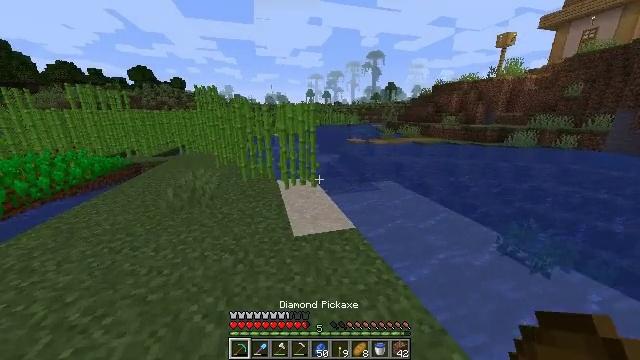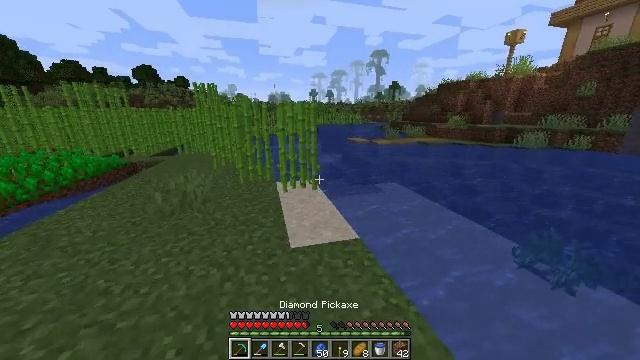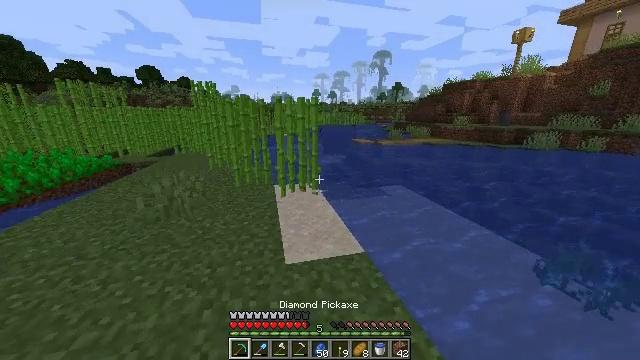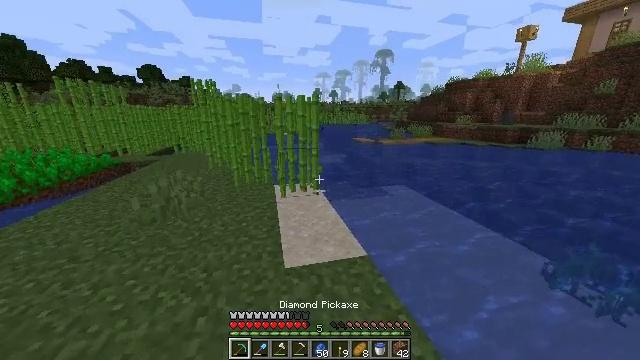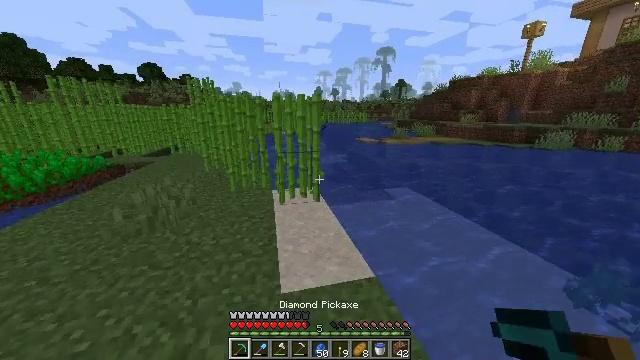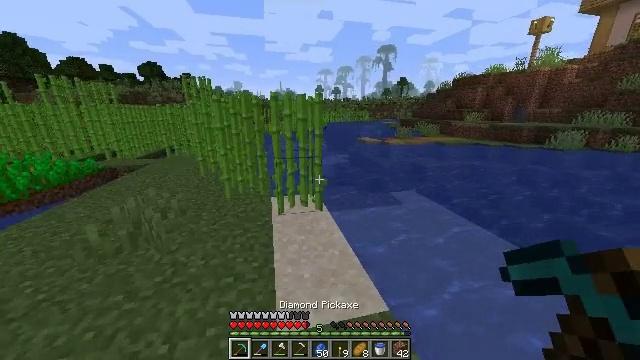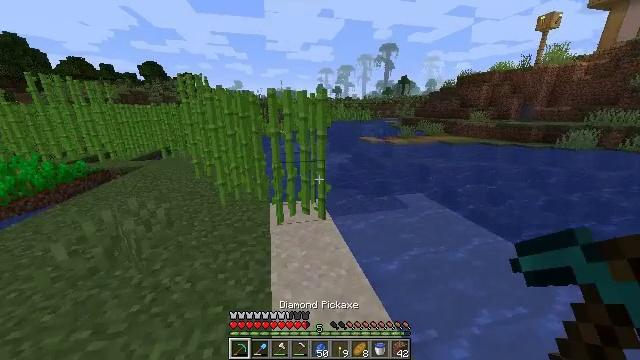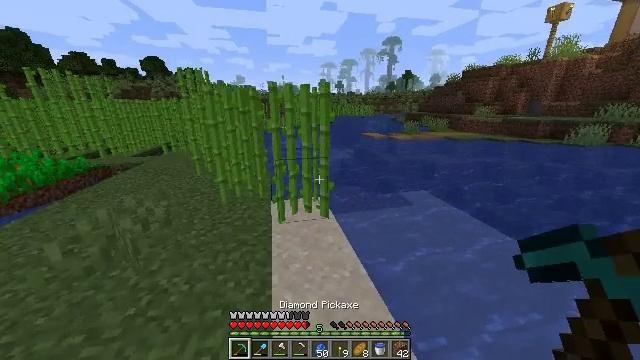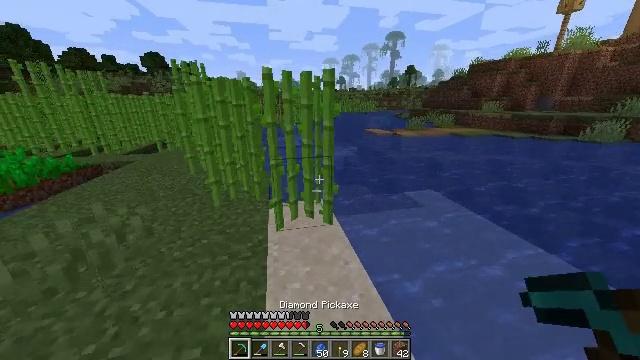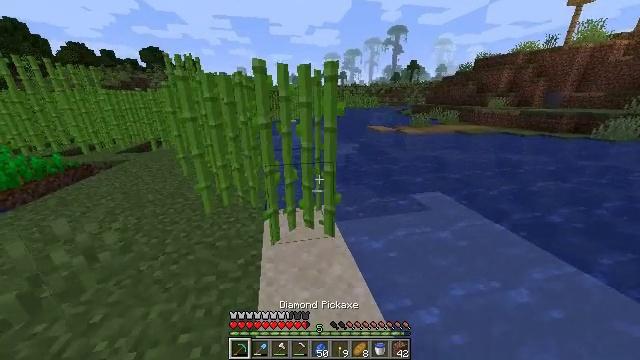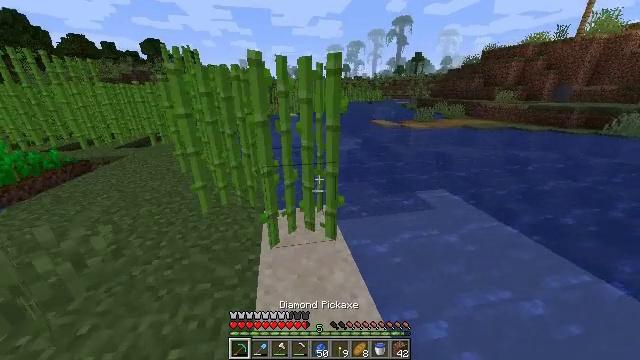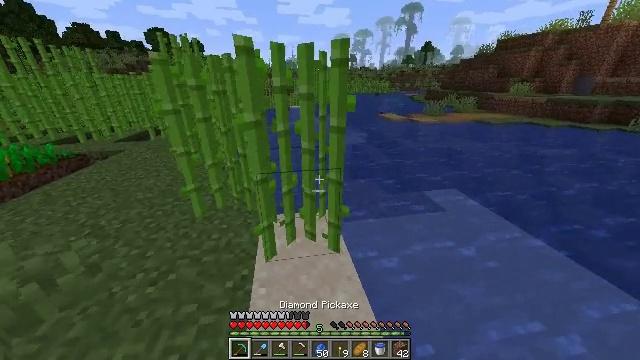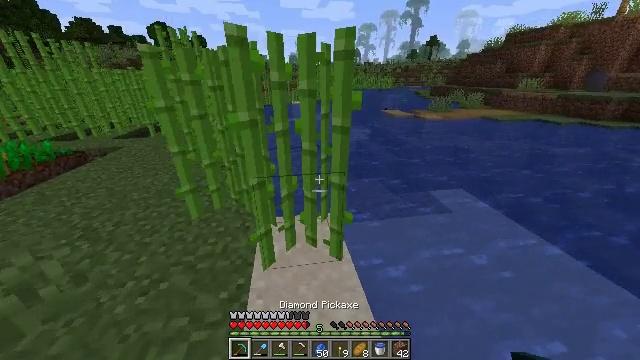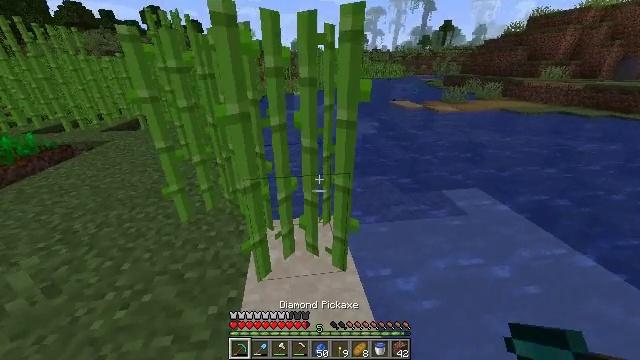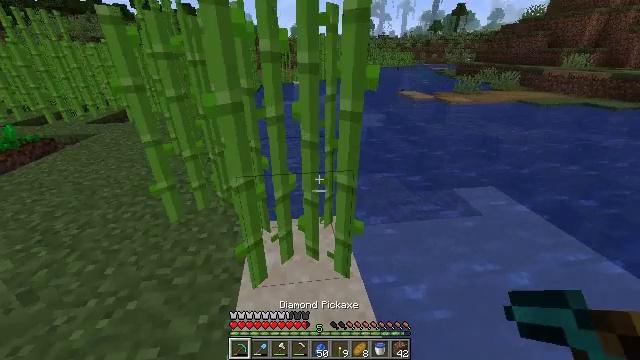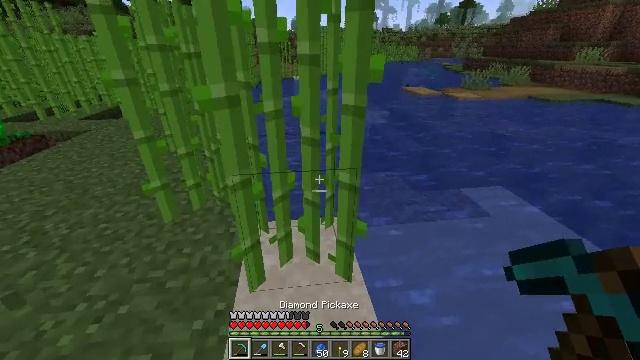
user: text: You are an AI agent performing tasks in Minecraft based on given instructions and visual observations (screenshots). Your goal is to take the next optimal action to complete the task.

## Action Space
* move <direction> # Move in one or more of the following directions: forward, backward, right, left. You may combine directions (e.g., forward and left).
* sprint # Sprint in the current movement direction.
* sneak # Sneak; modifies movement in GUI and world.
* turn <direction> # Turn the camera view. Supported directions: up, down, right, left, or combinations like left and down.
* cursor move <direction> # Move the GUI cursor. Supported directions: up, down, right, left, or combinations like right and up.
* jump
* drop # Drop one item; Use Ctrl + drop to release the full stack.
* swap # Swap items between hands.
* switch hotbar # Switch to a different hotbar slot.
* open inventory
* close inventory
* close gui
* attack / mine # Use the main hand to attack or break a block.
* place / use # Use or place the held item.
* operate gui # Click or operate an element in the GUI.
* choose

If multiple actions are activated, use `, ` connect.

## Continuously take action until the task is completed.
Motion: motion action
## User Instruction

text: Collect sugar cane near water sources.
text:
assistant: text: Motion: move forward, switch to hotbar 1
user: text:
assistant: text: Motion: move forward, switch to hotbar 1
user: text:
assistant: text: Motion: move forward, switch to hotbar 1
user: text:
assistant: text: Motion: move forward
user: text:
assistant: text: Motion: move forward
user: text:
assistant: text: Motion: move forward
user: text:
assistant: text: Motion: move forward, turn down
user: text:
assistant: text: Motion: move forward, turn down
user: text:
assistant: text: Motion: move forward
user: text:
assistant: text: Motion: move forward, turn down
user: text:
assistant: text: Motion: move forward, turn left and down
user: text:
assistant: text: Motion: turn down
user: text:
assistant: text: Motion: turn down
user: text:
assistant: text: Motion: no_op
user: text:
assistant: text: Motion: no_op
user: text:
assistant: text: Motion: no_op
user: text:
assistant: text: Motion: no_op
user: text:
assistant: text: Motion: no_op
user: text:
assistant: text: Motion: no_op
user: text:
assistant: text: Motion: no_op
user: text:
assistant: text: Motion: no_op
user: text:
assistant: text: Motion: switch to hotbar 2
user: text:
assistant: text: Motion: switch to hotbar 2
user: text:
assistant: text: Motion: switch to hotbar 2
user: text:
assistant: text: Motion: switch to hotbar 2
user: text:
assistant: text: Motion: no_op
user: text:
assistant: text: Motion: no_op
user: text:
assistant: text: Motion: no_op
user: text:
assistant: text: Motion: turn left and down
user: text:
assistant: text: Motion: turn left and down, attack / mine